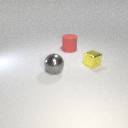
small yellow metal cube to the right of large gray metal sphere